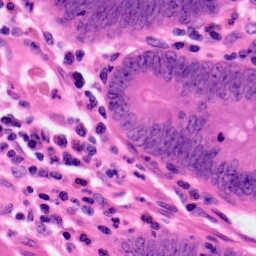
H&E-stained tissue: Colon